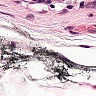
Metastatic tissue present: no